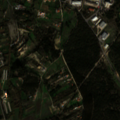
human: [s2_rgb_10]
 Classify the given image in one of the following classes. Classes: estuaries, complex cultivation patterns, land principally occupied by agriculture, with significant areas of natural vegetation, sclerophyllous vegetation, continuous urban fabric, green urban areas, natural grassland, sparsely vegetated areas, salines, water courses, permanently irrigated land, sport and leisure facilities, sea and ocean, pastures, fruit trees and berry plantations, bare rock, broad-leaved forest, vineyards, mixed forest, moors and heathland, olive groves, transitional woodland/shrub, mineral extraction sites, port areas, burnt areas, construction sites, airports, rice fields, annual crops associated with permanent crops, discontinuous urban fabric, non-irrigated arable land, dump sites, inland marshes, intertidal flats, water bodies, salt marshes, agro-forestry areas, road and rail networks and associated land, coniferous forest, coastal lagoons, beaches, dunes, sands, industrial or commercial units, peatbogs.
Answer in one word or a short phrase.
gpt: industrial or commercial units, complex cultivation patterns, broad-leaved forest, transitional woodland/shrub